Field crop: maize
Growth stage: 2
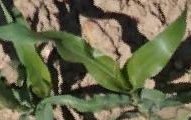
Species: maize